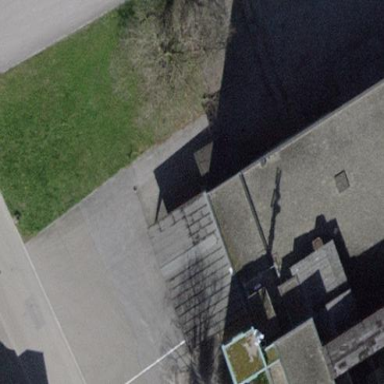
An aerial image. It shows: View of roof of building.